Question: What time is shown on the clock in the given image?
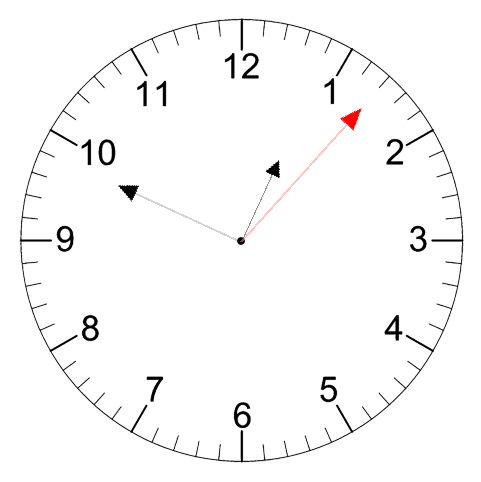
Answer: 12:49:07